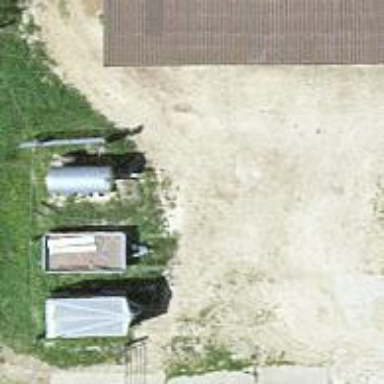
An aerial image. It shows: Farm shop.